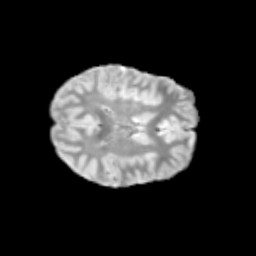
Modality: T2w
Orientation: axial
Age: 11
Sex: female
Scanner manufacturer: siemens
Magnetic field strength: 3 T
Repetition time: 3.8 s
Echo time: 0.07 s